Current action and preconditions to check: trajectory_clear

Your task: For each precondition in the list above, predict whether it will hold at this action.

Consider the current scene as observed from the mobile robot's camera, and analyze the predicted future states of all dynamic agents (e.g., people, animals, vehicles, or any moving entities) within the NEXT SECOND.

IMPORTANT: Only answer "very likely" if you are absolutely certain—based on strong, clear evidence—that a dynamic agent will violate the precondition in the predicted future state. Do NOT answer "very likely" for unlikely, ambiguous, or low-probability risks.

Ask yourself for each precondition: Is there a high probability, with clear and convincing evidence, that the predicted future states of any dynamic agent will interfere with the predicted future state of the currently executing action within the NEXT SECOND, causing that precondition to fail?

Assess the risk level based on these predictions. Use "likely" or "very likely" if motions create a clear risk of interference.

Use "neutral" or "improbable" if agents are nearby but their predicted paths are clearly diverging or non-conflicting.

Failure Risk Categories: "very improbable", "improbable", "neutral", "likely", "very likely"

Answer Format: Output ONLY the probability_of_failure value from these categories: "very improbable", "improbable", "neutral", "likely", "very likely"

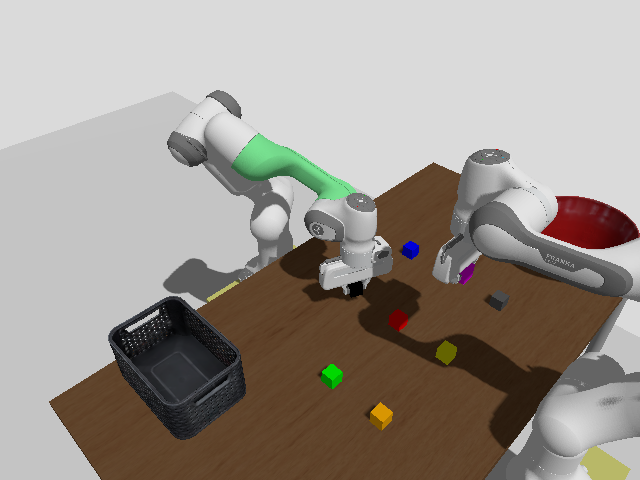

Answer: very improbable